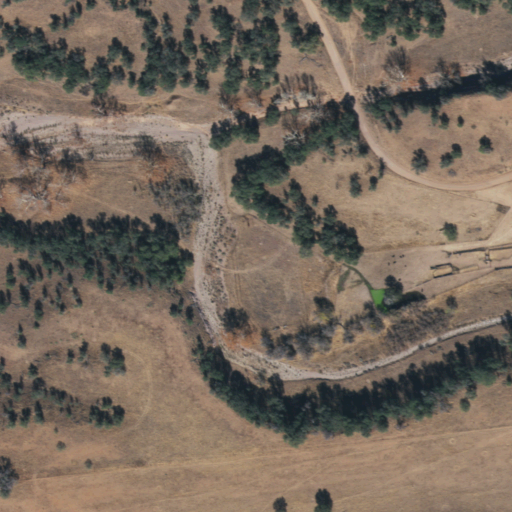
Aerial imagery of valley in Arizona named Sunnyside Canyon containing shrub, evergreen forest, and grassland